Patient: sex M, age 51
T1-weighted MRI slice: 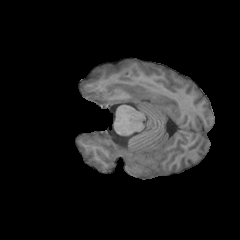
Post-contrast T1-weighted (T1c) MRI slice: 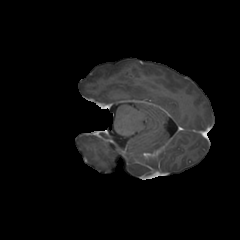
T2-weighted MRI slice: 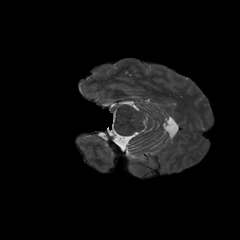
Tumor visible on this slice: no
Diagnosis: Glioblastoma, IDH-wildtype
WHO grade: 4